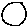
Label: circle